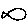
Label: fish